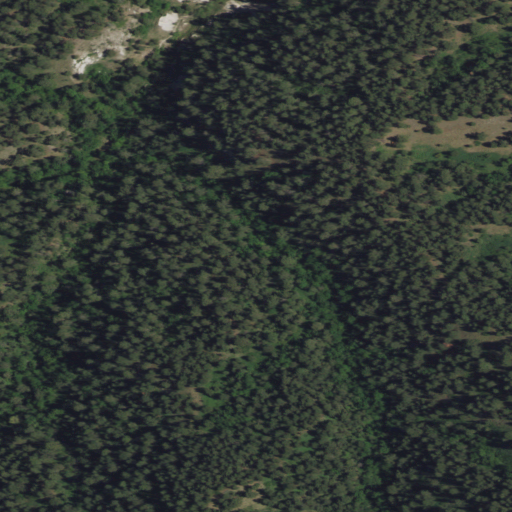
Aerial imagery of mountains in South Dakota named Slim Buttes containing evergreen forest, grassland, deciduous forest, and shrub